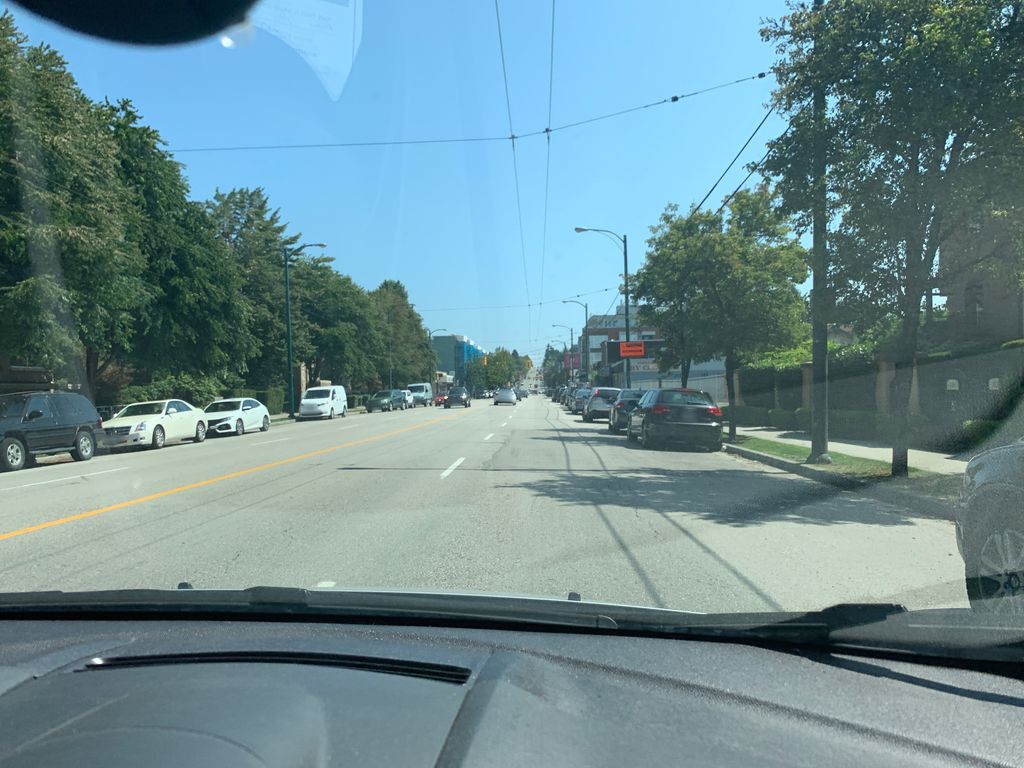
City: vancouver